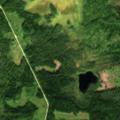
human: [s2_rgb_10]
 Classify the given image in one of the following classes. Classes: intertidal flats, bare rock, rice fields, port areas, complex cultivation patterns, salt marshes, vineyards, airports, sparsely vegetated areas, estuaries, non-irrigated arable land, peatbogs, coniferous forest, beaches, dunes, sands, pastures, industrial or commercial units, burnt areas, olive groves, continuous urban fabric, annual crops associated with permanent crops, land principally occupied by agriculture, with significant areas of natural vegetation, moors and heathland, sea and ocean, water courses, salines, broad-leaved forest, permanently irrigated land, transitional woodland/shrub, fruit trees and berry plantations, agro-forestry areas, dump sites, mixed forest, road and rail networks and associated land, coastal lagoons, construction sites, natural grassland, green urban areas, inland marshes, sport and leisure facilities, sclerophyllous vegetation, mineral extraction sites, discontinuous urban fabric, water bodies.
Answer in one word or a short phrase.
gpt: coniferous forest, mixed forest, transitional woodland/shrub, peatbogs